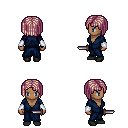
a pixel art fantasy rpg character, female body template, human, dark skin, blue robe, teal pants, white blonde pageboy hairstyle, white cloth bracers, black shoes, dagger, four views (front, back, left, right), 2x2 character sprite sheet, small pixel art, hard edges, no anti-aliasing